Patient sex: F
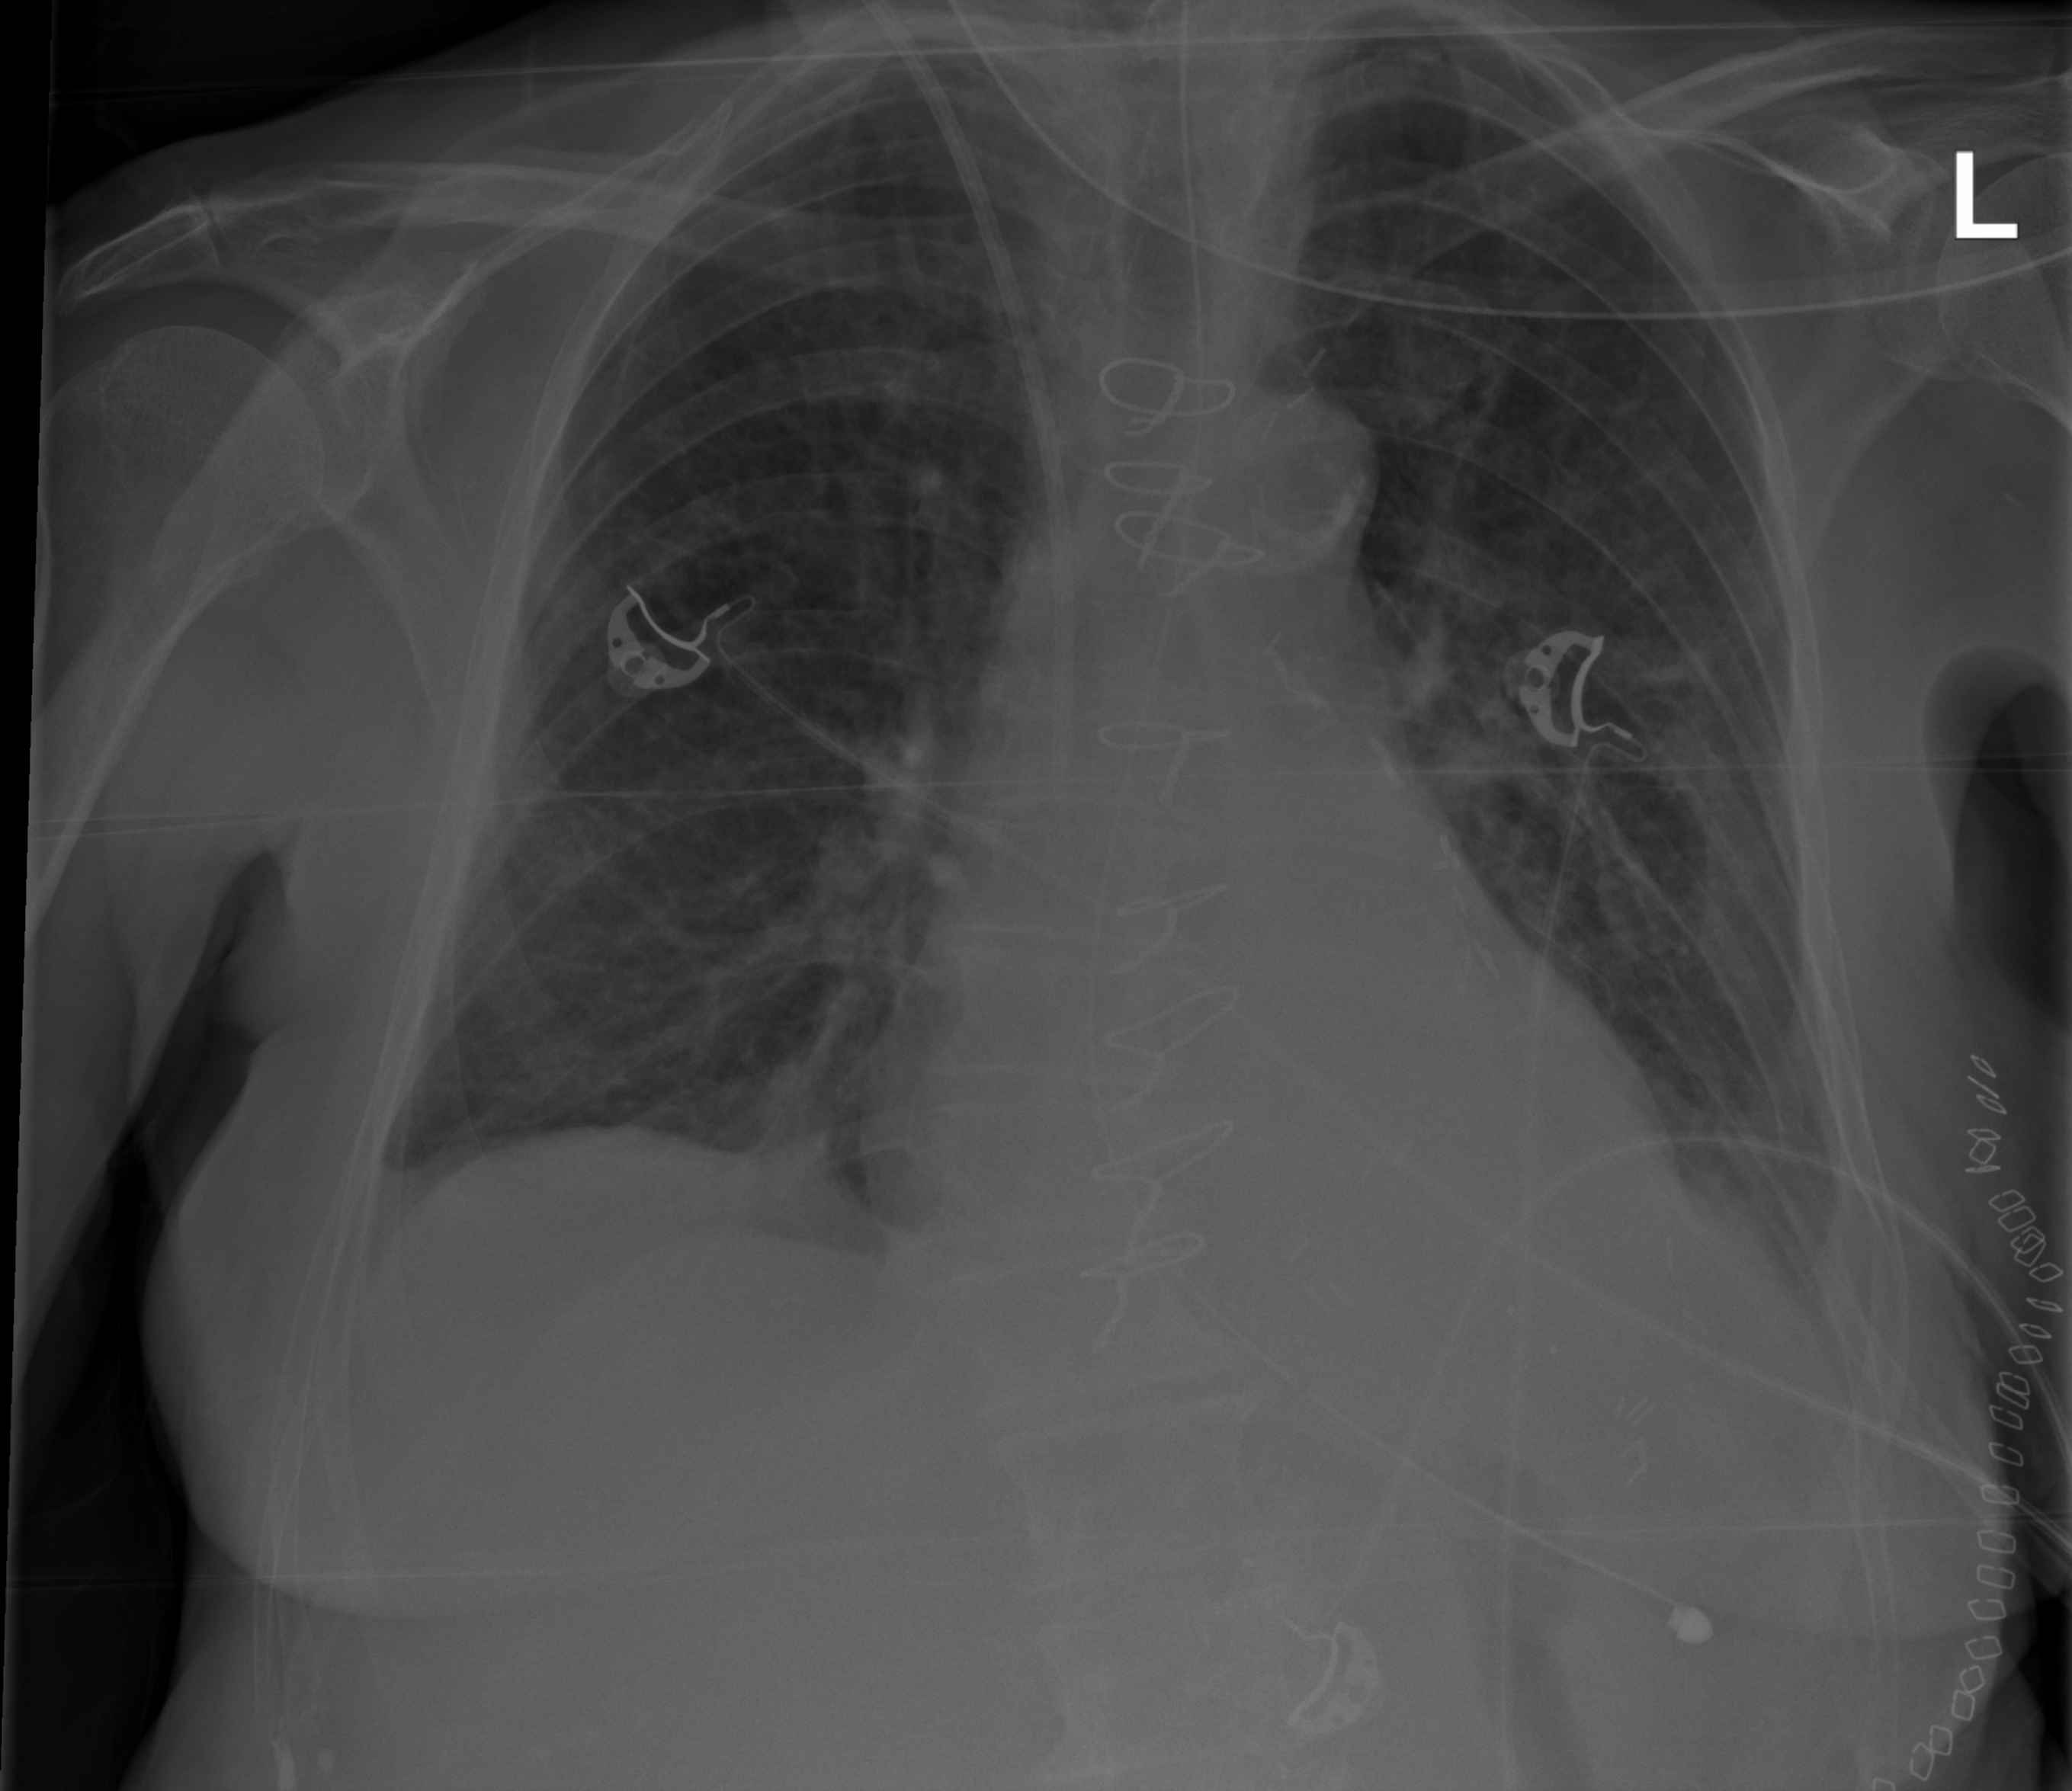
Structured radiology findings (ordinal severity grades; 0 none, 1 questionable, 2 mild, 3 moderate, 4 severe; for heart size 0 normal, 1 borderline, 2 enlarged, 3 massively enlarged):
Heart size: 0
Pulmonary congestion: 2
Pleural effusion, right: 2
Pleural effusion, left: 2
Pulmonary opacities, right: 2
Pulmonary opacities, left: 2
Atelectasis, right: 2
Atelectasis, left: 2